Field crop: maize
Growth stage: 2
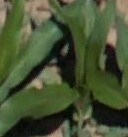
Species: maize